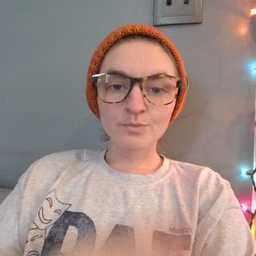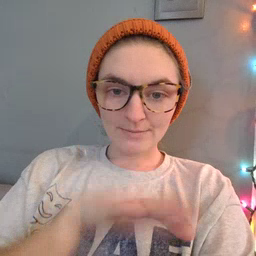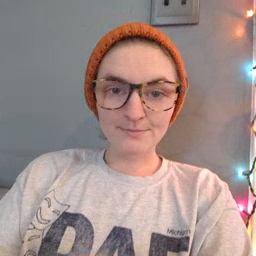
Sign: elephant